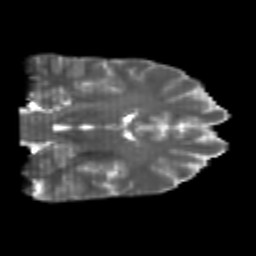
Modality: T2w
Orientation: coronal
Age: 21
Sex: male
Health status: healthy
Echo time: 0.074 s